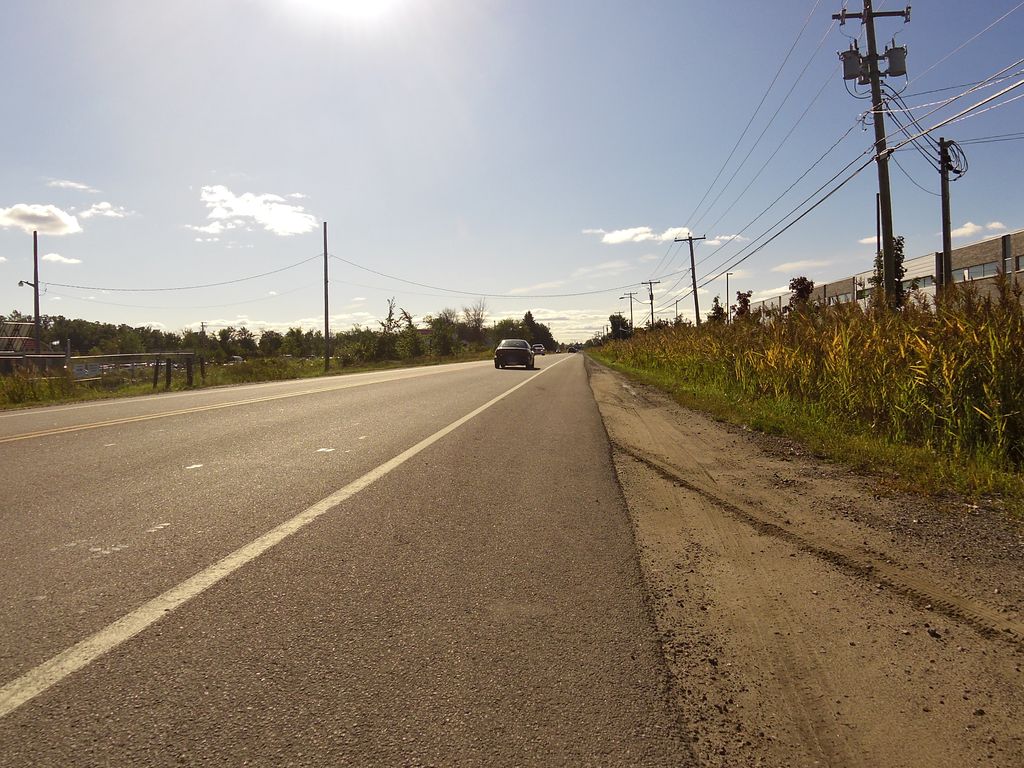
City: ottawa-gatineau